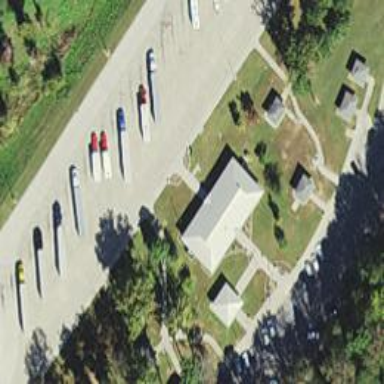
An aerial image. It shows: Rest area along the road.